Question: I'm new to linux. I have Ubuntu and I would like to run a .run installer in my Downloads folder. The name of the run file is "xampp.run"
I've read that you first have to run
'''
chmod +x xampp.run
'''
to change mode to installer and then run
> ./xampp.run
to run the installer. However, nothing happens when I try these. I'm running from root@ubuntu.
This is what I've done in my shell.

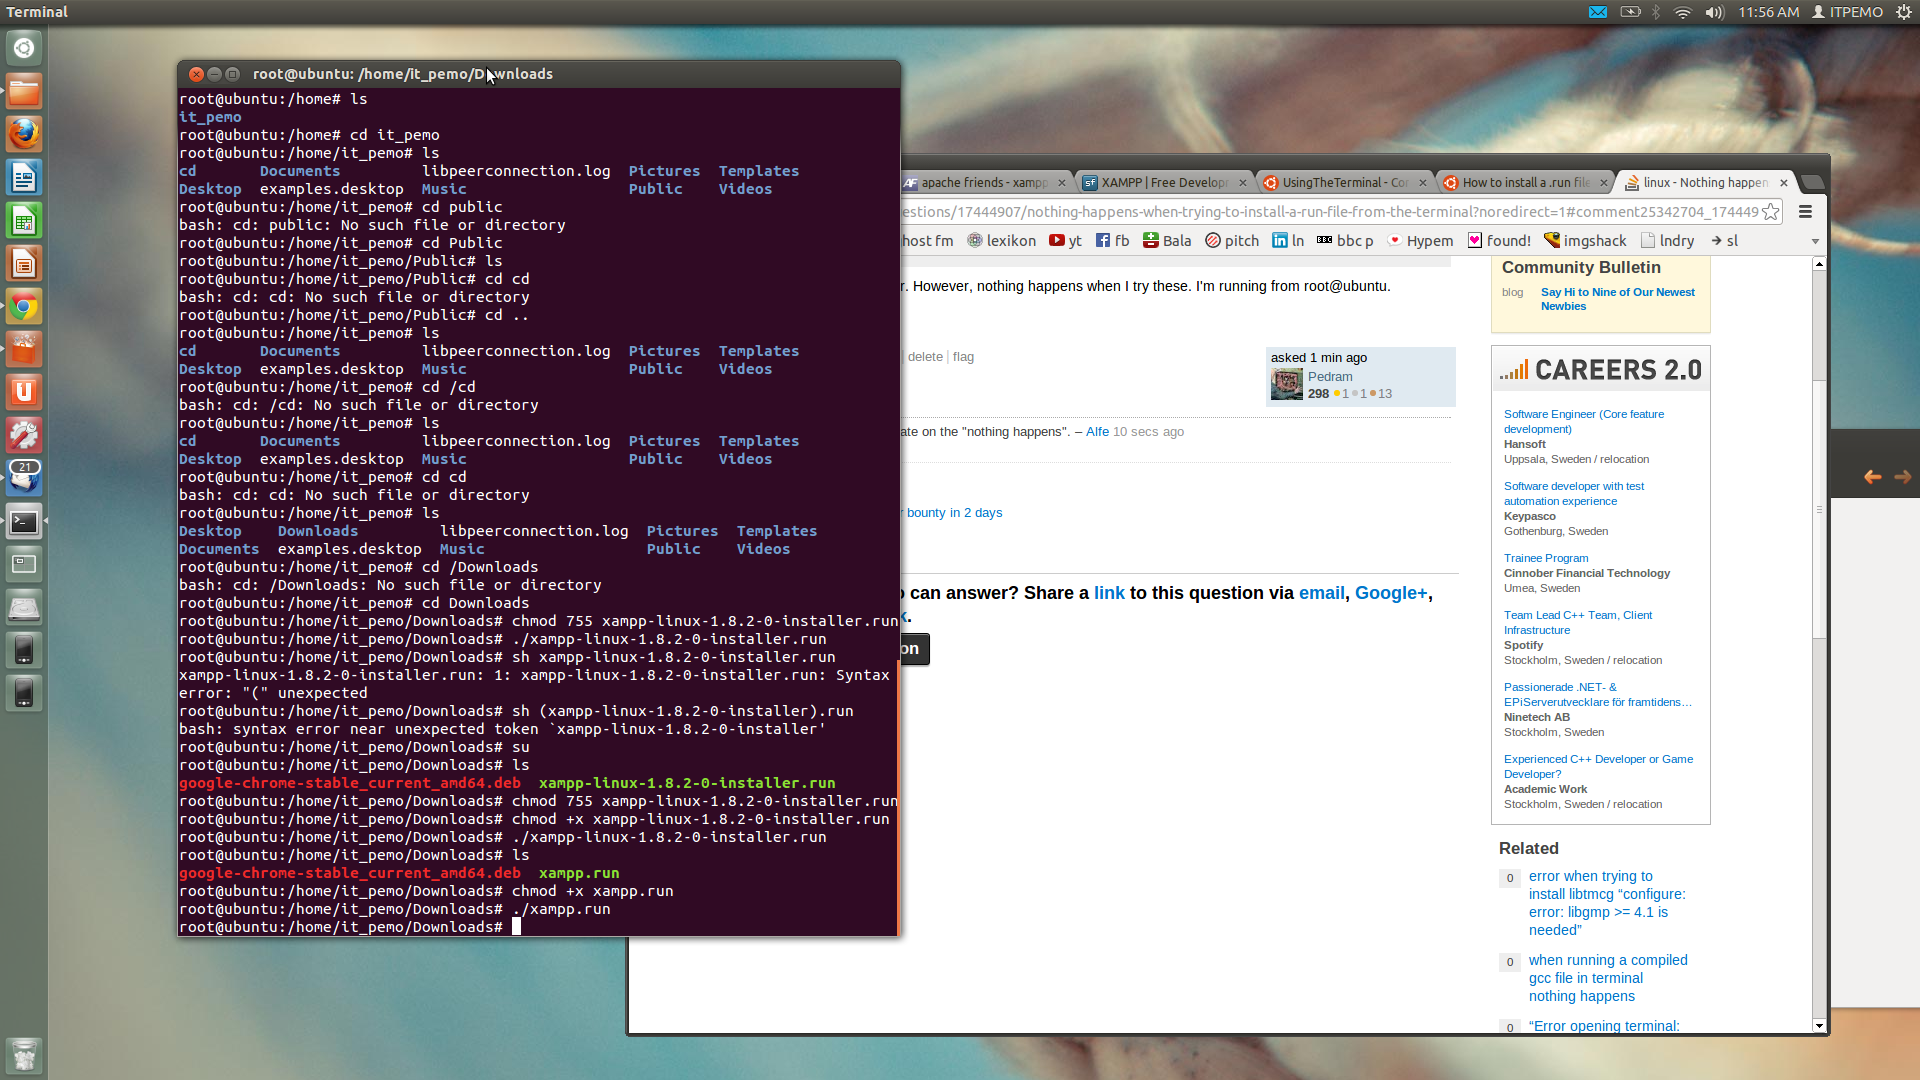
Answer: <URL> and install XAMPP for x86_64 Linux.